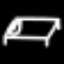
Label: bed